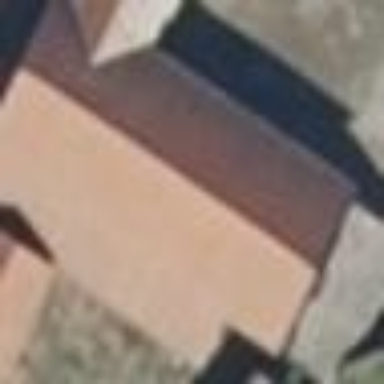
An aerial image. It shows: Building with gabled roof. The roof is oriented along the building and painted red.